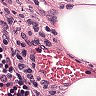
Metastatic tissue present: no